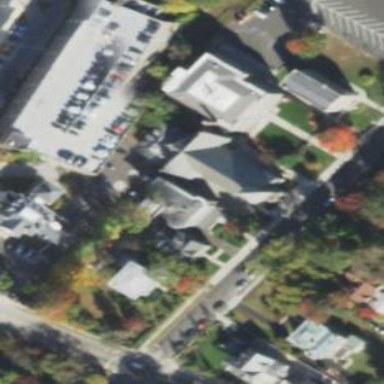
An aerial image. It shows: Building serving as place of worship.